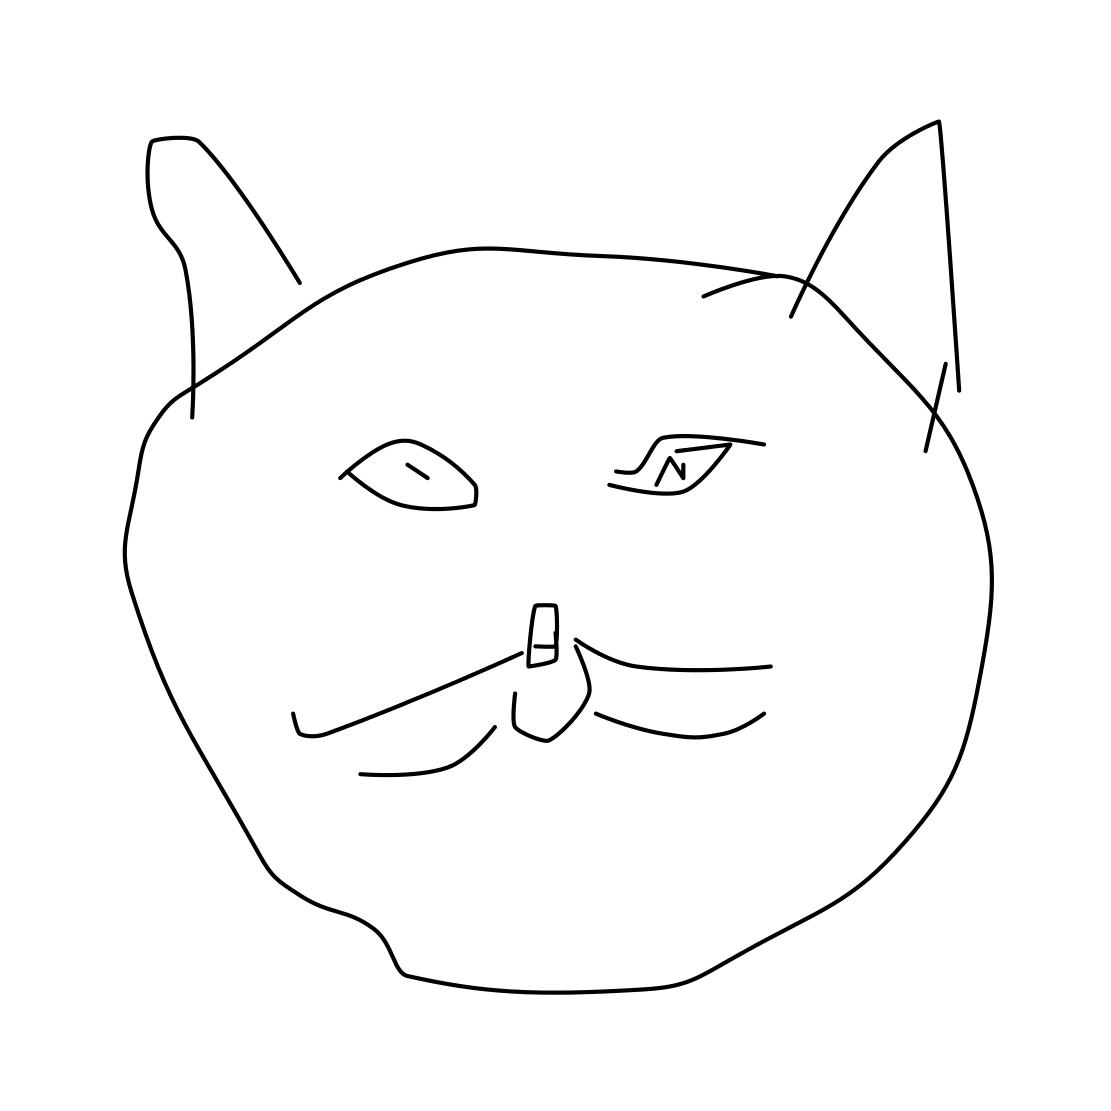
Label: cat